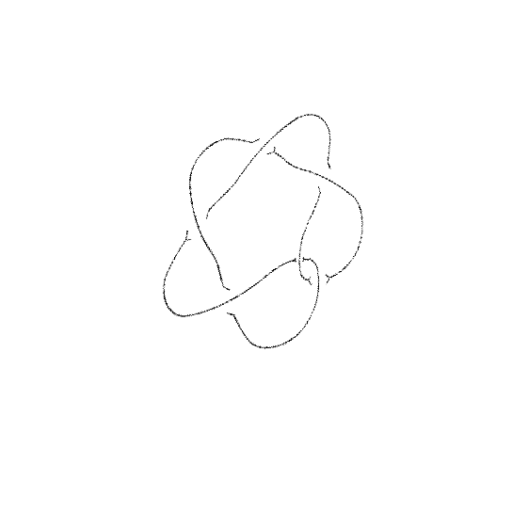
Crossing number: 6